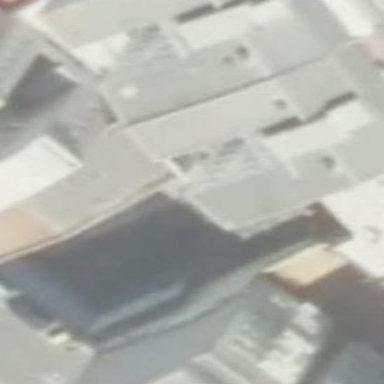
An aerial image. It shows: Building.